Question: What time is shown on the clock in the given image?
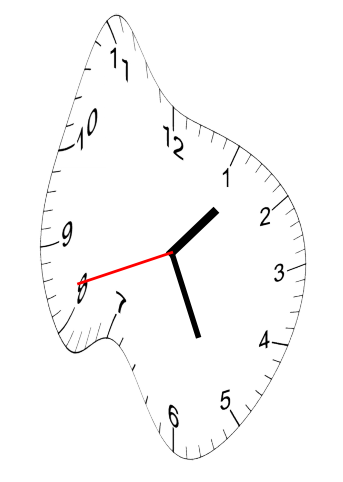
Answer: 01:25:42